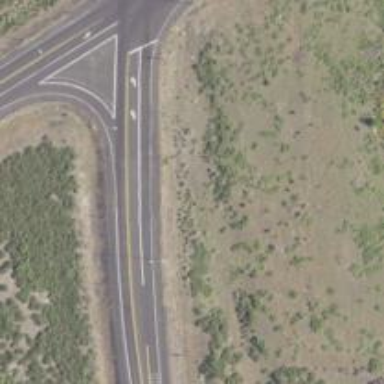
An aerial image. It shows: Primary highway.